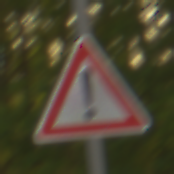
Verkehrszeichen: Gefahrenstelle
Umgebung: Outdoor, RoadRail
Tageszeit: SunriseSunset
Wetter: Clear
Licht: Natural
Jahreszeit: NotSpecified
Kontrast: LowContrast